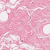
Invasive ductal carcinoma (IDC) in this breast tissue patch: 0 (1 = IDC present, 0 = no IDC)